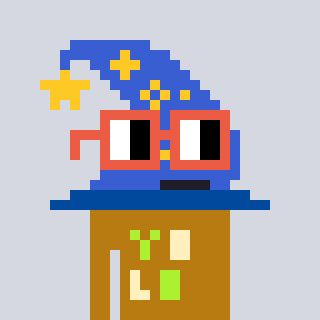
a pixel art character with square orange glasses, a wizard hat-shaped head and a gold-colored body on a cool background